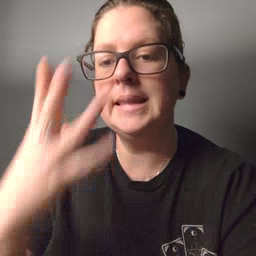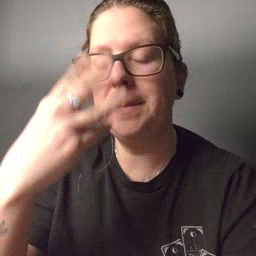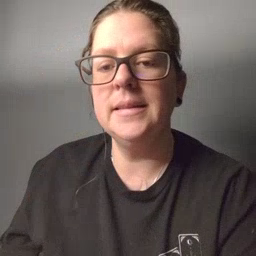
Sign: sleepy